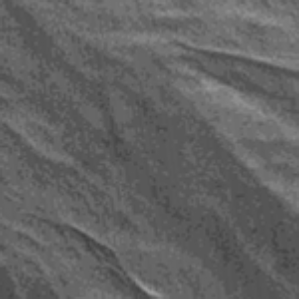
Label: frost